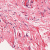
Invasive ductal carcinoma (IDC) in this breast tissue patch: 0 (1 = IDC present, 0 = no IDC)